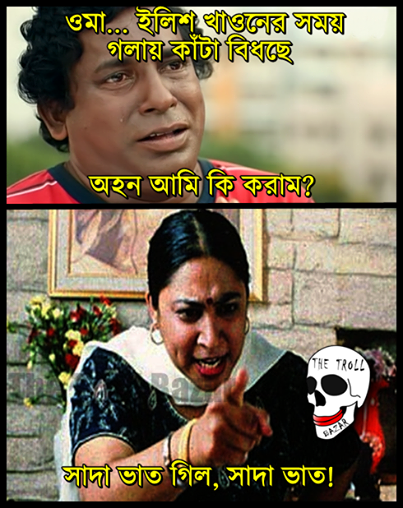
Caption: ওমা...ইলিশ খাওনের সময় গলায় কাট
Label: non-hate